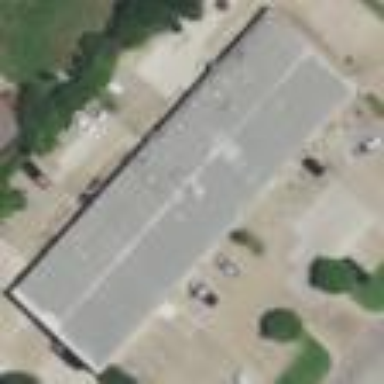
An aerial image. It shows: Commercial building.